Interaction volume radius: 10 \u00c5
Interaction volume height: 10 \u00c5
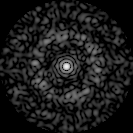
Disorder parameter: 0.8595